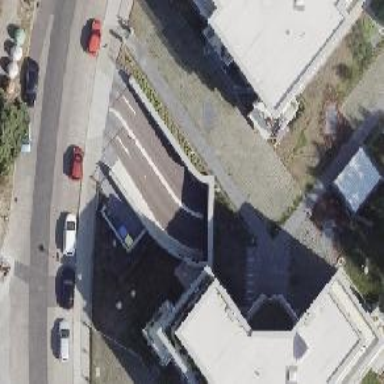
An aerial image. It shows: Parking entrance.